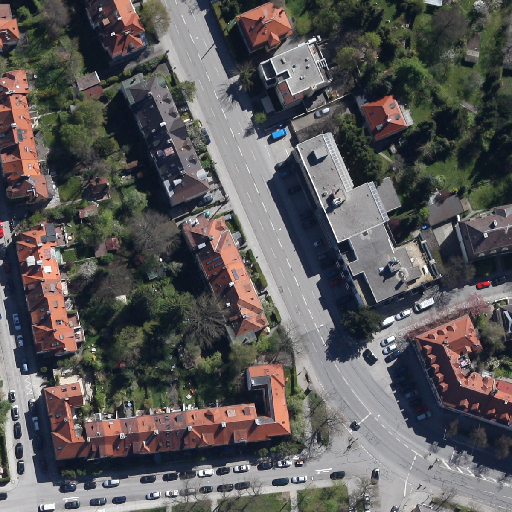
Referring expression: van in the parking area